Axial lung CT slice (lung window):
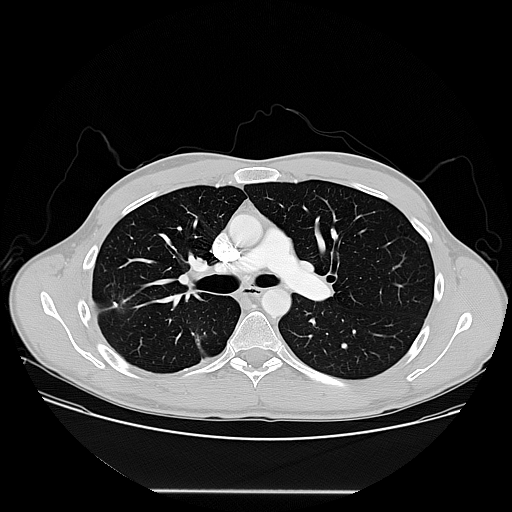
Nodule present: no